Interaction volume radius: 10 \u00c5
Interaction volume height: 15 \u00c5
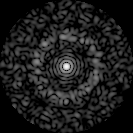
Disorder parameter: 0.83